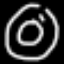
Label: donut